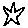
Label: star